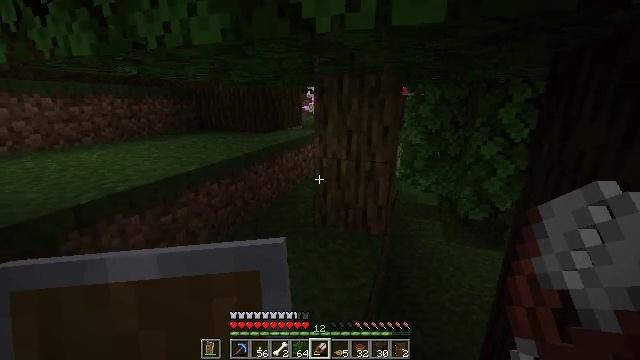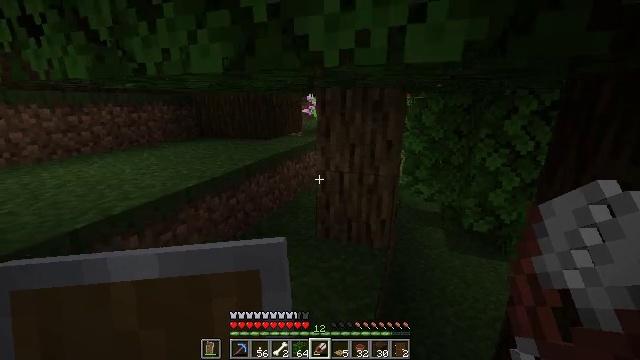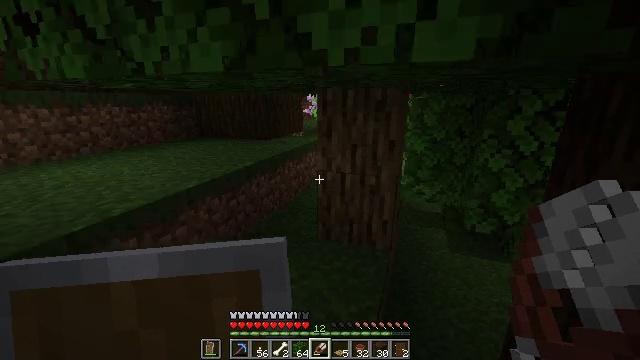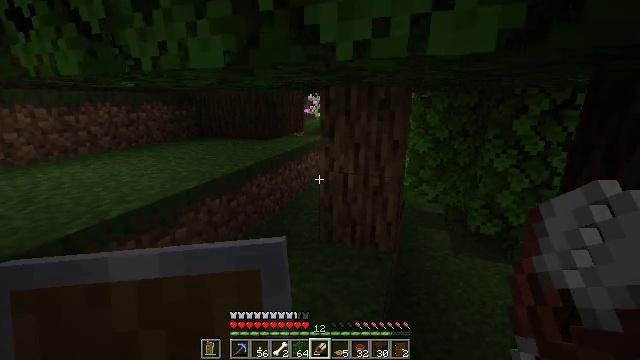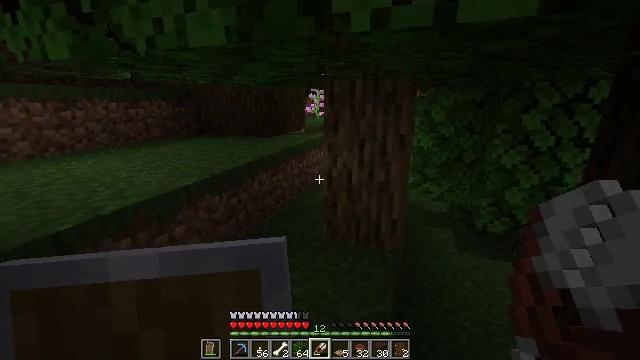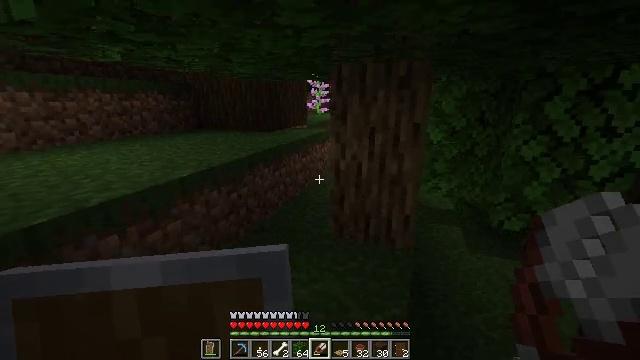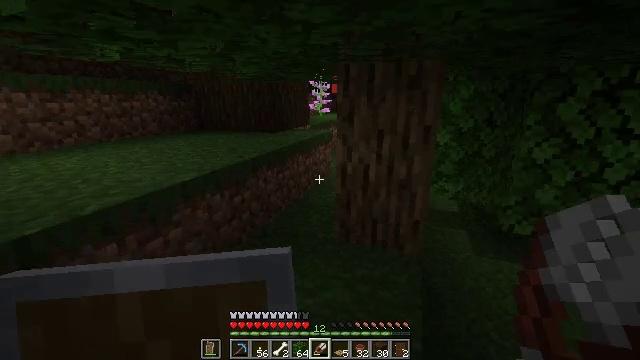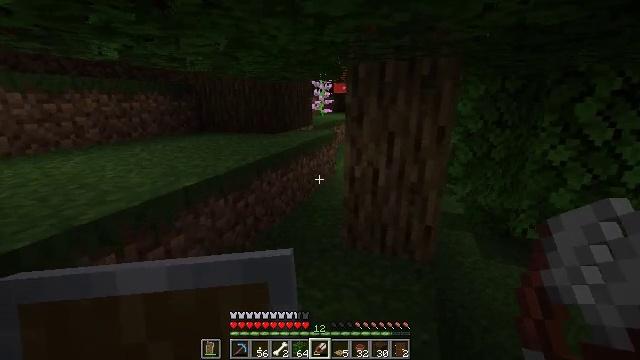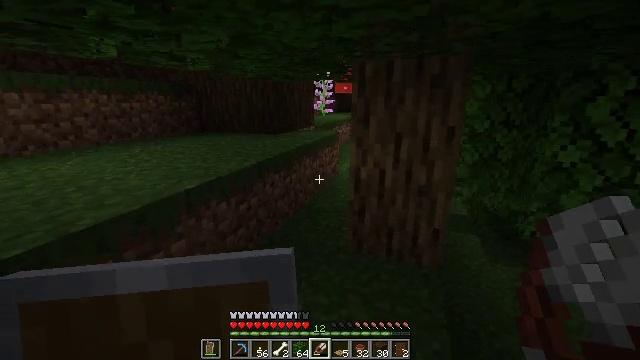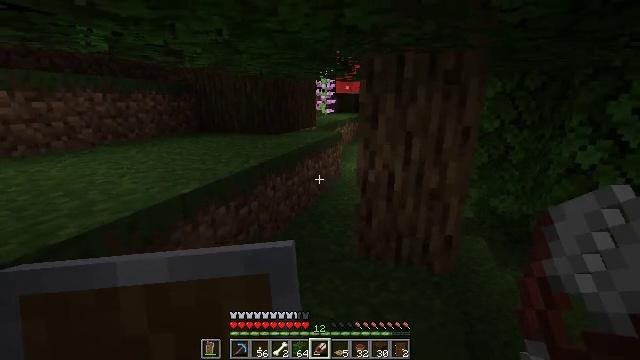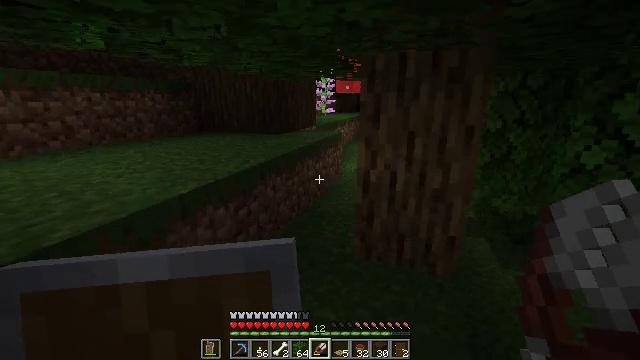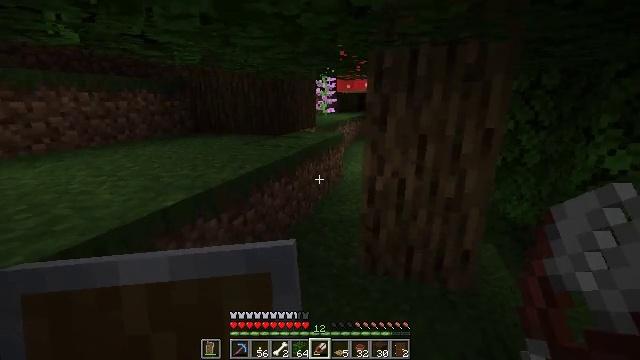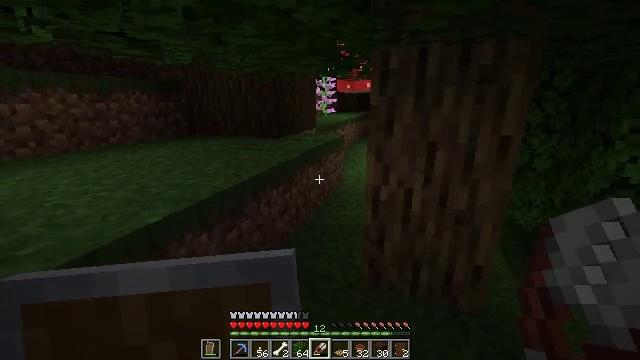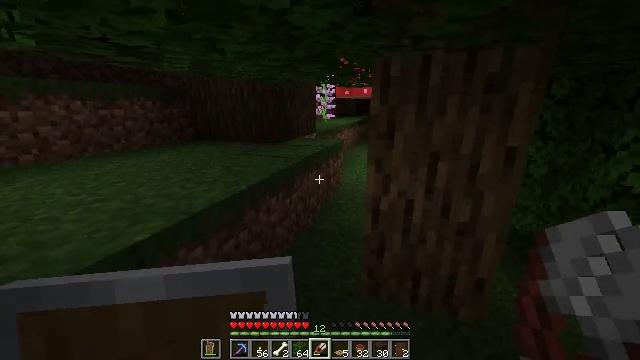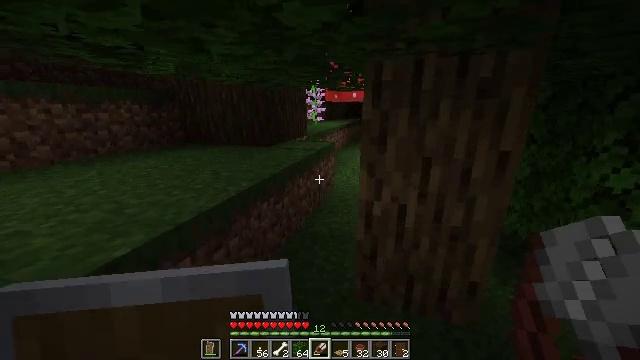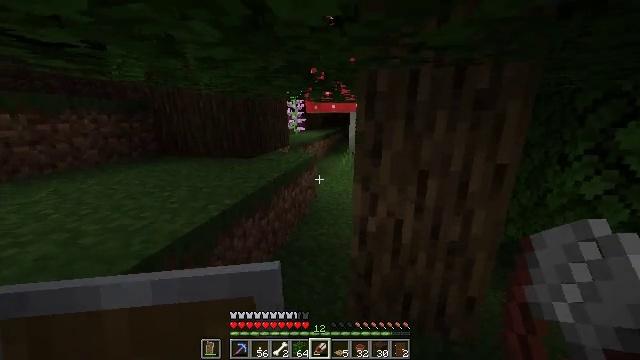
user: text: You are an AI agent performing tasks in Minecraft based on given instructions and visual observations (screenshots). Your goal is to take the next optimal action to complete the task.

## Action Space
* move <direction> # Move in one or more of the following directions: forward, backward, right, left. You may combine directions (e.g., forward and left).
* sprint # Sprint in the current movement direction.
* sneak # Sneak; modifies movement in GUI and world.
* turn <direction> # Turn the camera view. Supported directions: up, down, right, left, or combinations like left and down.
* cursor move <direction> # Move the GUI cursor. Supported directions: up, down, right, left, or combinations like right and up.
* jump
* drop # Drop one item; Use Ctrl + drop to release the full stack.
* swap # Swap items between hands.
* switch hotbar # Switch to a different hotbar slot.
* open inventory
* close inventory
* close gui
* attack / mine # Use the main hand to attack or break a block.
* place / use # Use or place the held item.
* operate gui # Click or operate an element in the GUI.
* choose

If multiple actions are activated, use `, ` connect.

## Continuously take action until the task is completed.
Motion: motion action
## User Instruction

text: Gather grass on the ground.
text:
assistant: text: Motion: move forward and move left
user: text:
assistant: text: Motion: move forward and move left
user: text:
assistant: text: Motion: move forward and move left
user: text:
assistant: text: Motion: move forward
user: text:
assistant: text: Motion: move forward
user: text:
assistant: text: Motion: move forward and move left
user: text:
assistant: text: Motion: no_op
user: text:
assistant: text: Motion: no_op
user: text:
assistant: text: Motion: move forward
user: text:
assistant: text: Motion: move forward
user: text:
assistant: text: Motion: no_op
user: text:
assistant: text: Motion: move forward
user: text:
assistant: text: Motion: move forward
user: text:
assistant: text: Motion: move forward and move left, turn right
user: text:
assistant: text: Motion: move forward and move left, turn right and up
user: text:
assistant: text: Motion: move forward, turn right and up
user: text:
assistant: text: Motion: move forward, turn right
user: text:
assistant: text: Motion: move forward, turn right and up
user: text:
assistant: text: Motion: move forward, turn right and up
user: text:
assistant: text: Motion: move forward, turn up
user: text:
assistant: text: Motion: move forward
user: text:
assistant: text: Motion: move forward
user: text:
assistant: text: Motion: move forward
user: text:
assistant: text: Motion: move forward
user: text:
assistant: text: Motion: move forward
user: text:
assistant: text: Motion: move forward, turn right and down
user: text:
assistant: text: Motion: move forward, turn right and down
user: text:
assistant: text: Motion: move forward, turn right and down
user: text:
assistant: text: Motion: move forward, turn right and down
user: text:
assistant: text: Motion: move forward, turn left and down, attack / mine